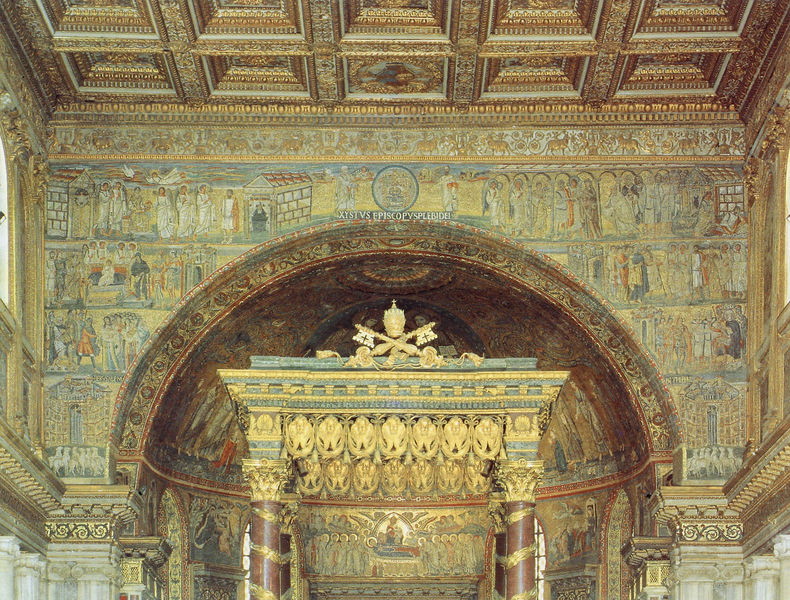
Titel: Mosaik in Apsis und Triumphbogen von Santa Maria Maggiore
Künstler: Jacopo Torriti
Standort: Rom, S. Maria Maggiore (EU - I - Latium)
Schlagwörter: säulen, gold, decke, wandmalerei, rom, baldachin, kassettendecke, schlüssel, basilica, kasettendecke, hekassettendecke